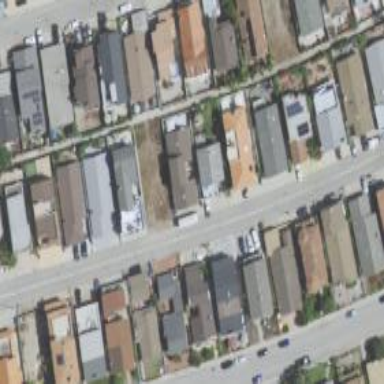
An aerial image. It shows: Alley classified as service road.